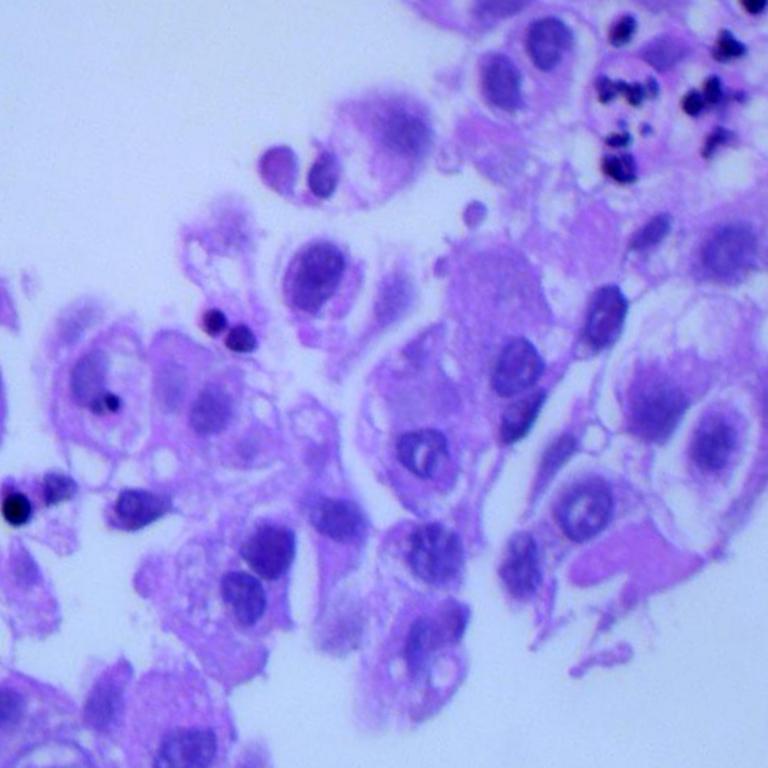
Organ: lung
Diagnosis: adenocarcinomas